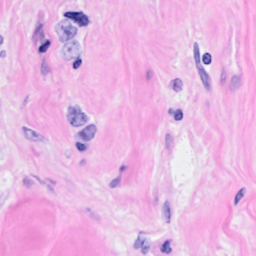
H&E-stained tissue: Breast